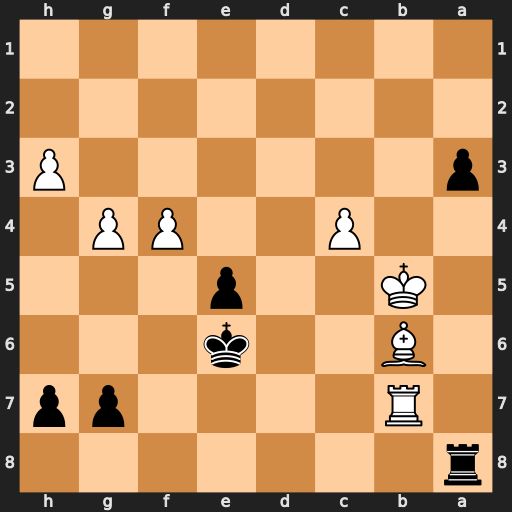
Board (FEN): r7/1R4pp/1B2k3/1K2p3/2P2PP1/p6P/8/8
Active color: b
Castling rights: -
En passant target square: -
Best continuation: a2 f5+ Kf6 Bd8+ Rxd8 Ra7 Rd2